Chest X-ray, PA view. Patient: 61 years old, sex M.
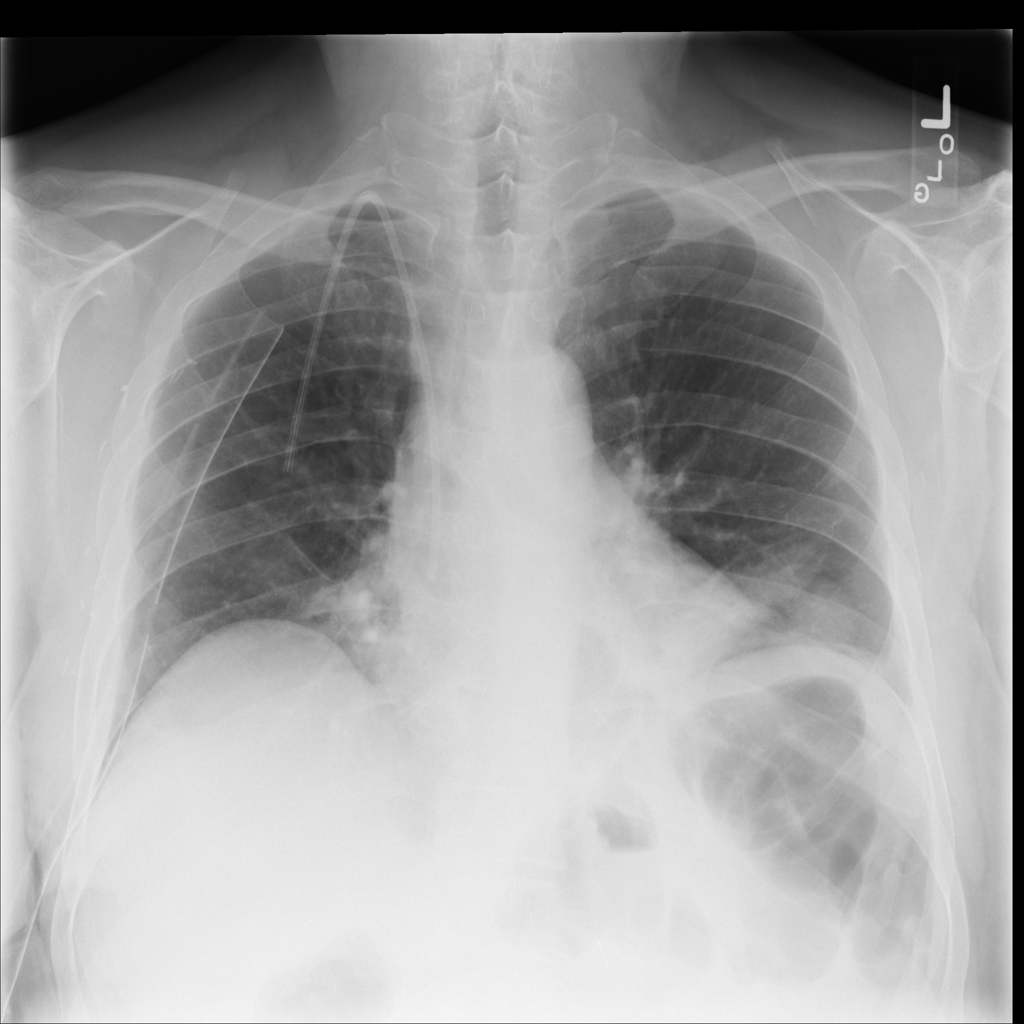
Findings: Mass